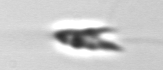
Label: Chrysochromulina_lanceolata